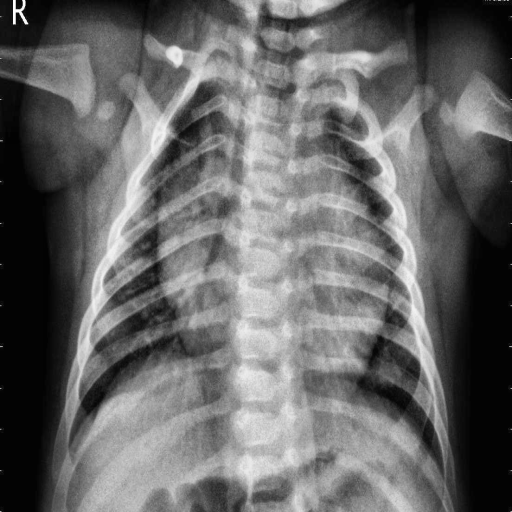
Finding: PNEUMONIA